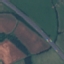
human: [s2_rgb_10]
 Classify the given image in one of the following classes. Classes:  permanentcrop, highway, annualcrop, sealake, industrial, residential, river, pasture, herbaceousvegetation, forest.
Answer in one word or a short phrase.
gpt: Highway